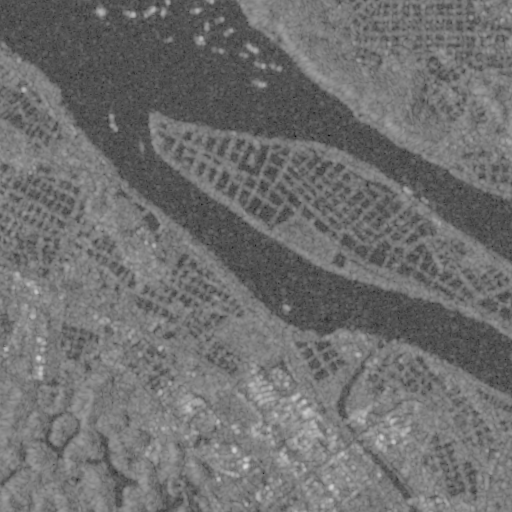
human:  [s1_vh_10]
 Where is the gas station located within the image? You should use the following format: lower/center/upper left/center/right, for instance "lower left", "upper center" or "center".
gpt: The gas station is located in the lower center of the image.
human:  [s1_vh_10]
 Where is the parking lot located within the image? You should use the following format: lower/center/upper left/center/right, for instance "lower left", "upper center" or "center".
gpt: The parking lot is located in the lower left of the image.
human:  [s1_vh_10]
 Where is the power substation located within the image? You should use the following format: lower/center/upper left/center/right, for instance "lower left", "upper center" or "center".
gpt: The power substation is located in the lower right of the image.
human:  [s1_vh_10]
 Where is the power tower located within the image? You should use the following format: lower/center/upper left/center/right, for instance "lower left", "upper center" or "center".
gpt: The power tower is located in the right of the image.
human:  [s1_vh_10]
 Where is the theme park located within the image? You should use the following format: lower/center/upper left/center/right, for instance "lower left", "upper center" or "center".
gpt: The theme park is located in the lower left of the image.
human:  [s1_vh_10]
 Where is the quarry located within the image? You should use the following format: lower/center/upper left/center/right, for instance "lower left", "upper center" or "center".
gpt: There is no quarry in the image.

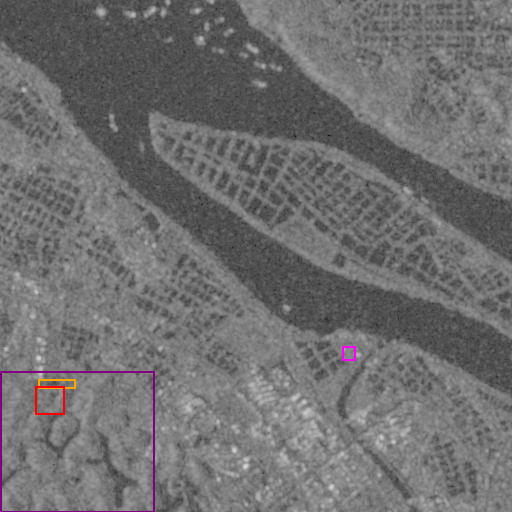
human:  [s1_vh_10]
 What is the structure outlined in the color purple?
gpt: The structure outlined in purple is a park.
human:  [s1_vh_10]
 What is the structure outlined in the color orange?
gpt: The structure outlined in orange is a parking lot.
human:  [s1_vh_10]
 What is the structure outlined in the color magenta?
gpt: The structure outlined in magenta is a power substation.
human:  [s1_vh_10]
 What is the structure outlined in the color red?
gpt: The structure outlined in red is a theme park.
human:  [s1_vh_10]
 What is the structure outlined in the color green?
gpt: There is no green outline.